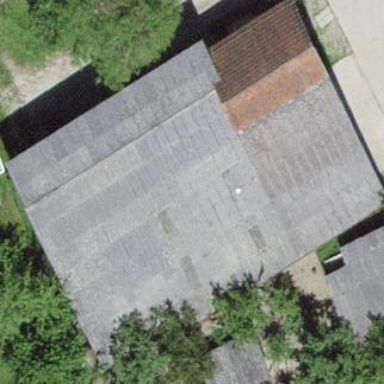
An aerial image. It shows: Rural barn.